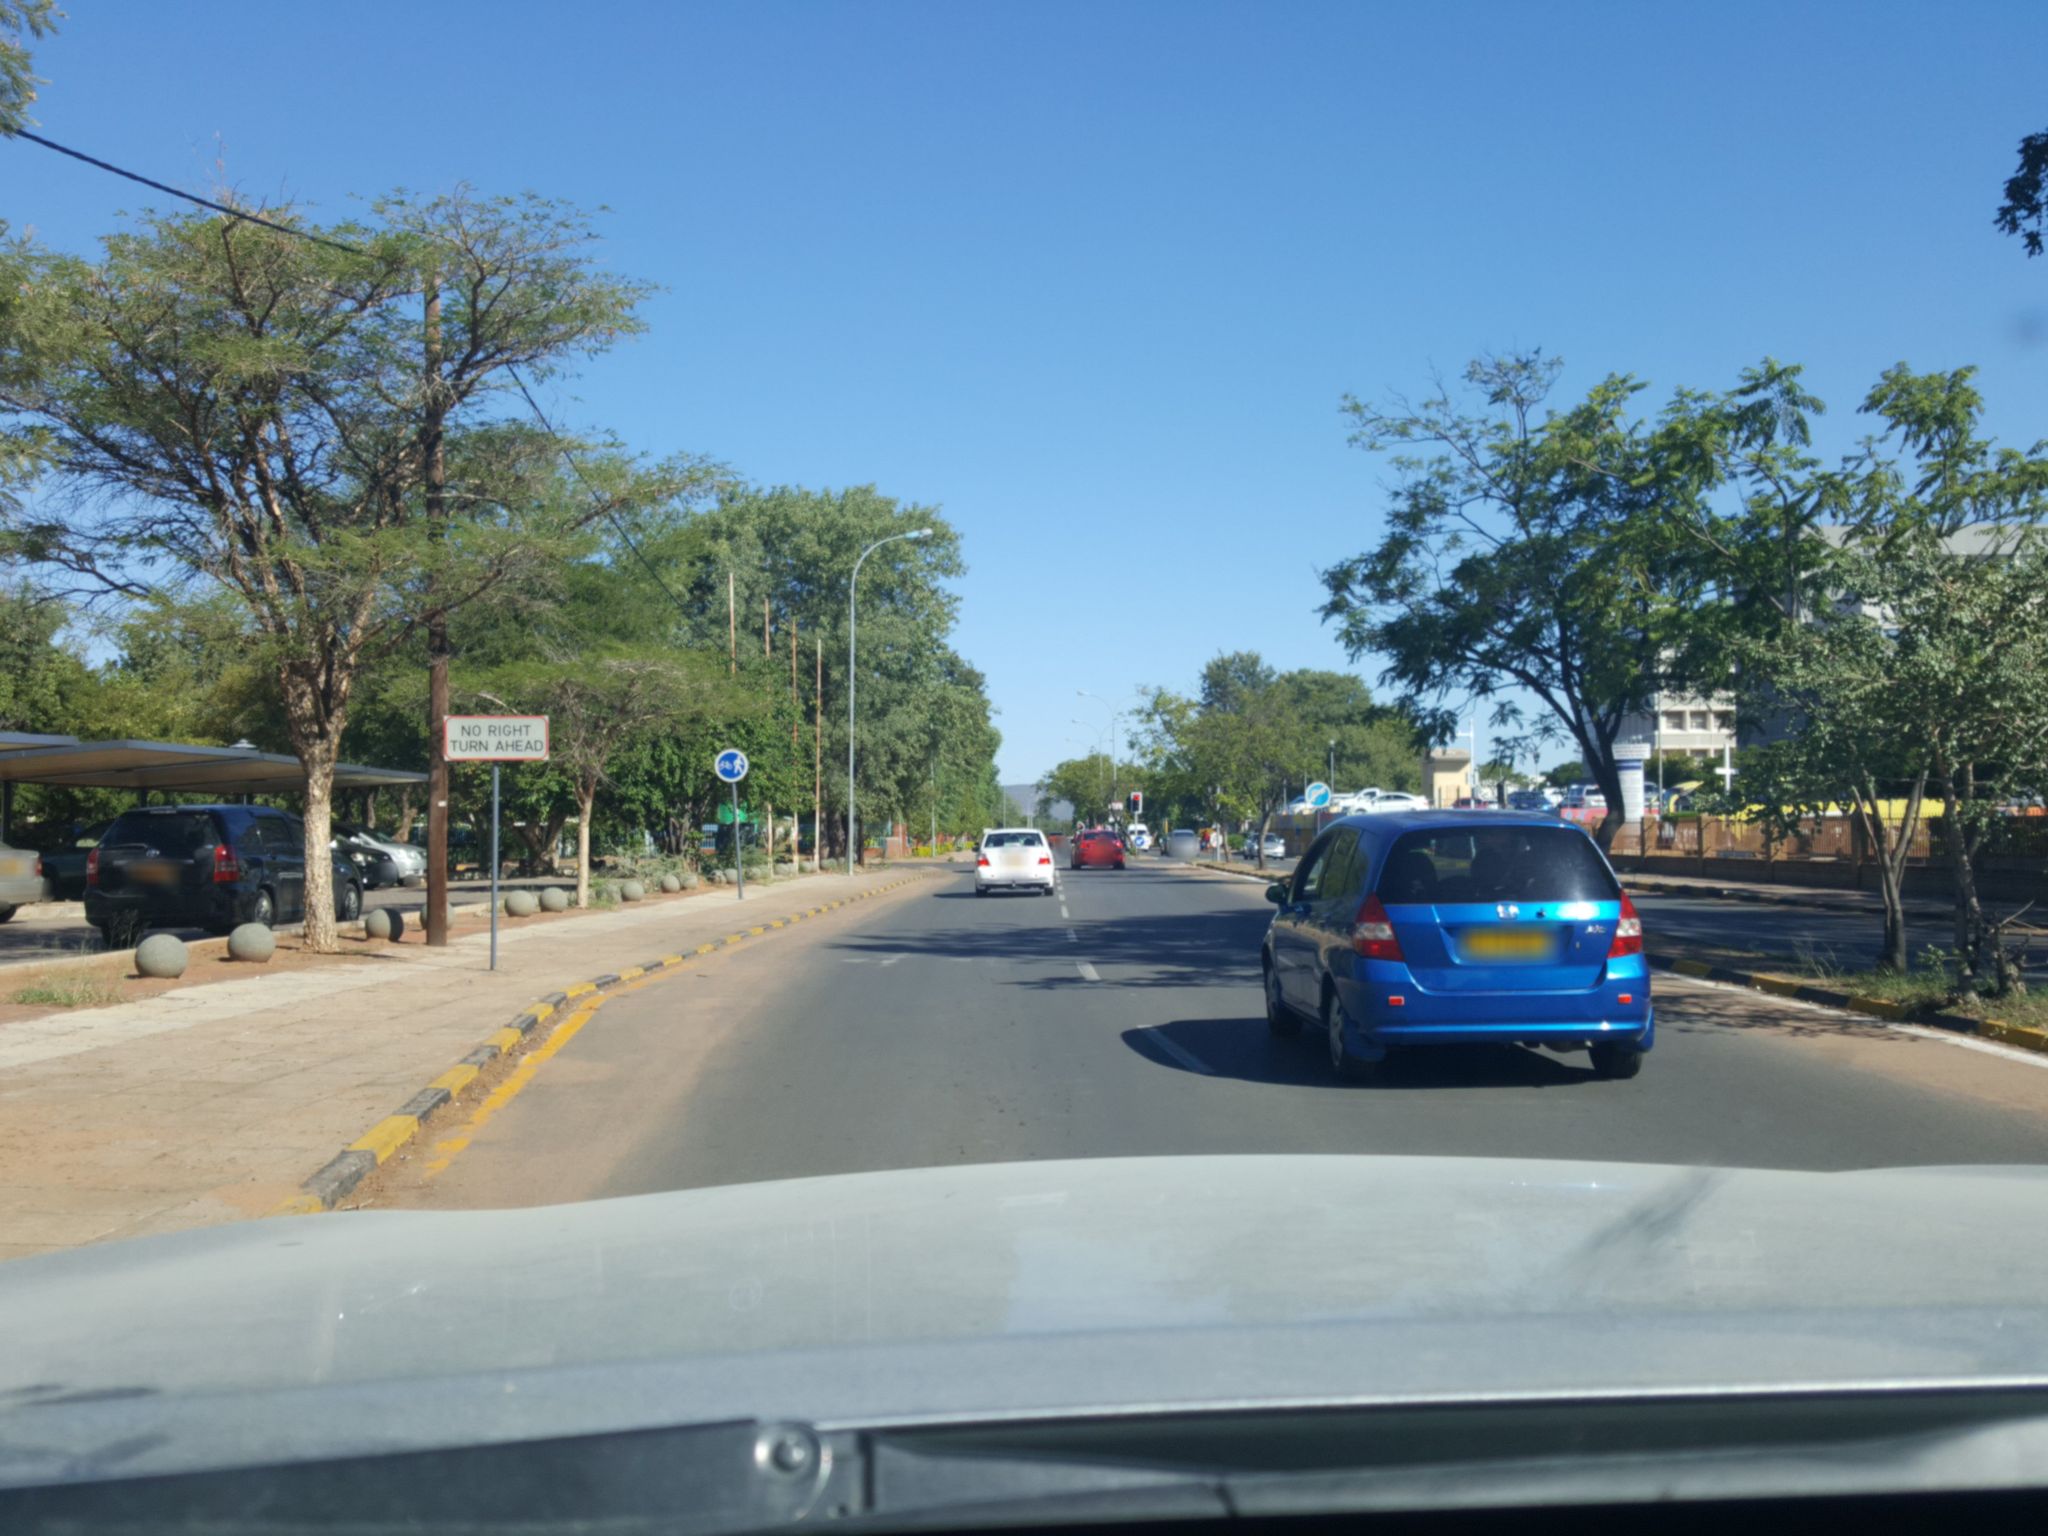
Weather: clear
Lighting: day
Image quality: good
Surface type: driving surface
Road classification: tertiary
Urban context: urban centre
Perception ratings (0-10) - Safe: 1.66, Lively: 5.85, Beautiful: 2.65, Boring: 4.34, Depressing: 4.7, Wealthy: 1.76